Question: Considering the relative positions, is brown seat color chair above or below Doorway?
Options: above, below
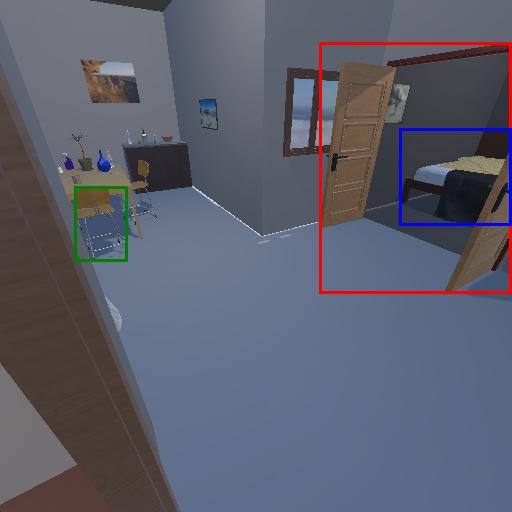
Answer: above